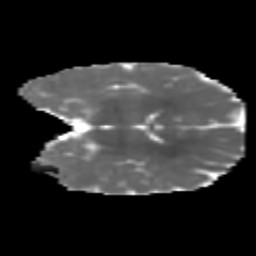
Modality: MD
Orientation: coronal
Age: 7
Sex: female
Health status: healthy